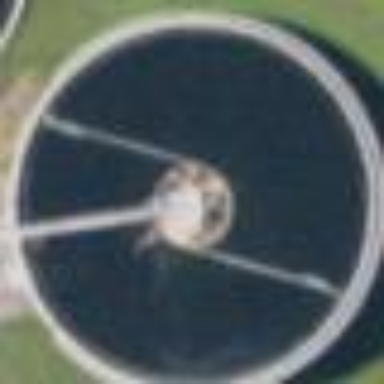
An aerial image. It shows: Image of wastewater.